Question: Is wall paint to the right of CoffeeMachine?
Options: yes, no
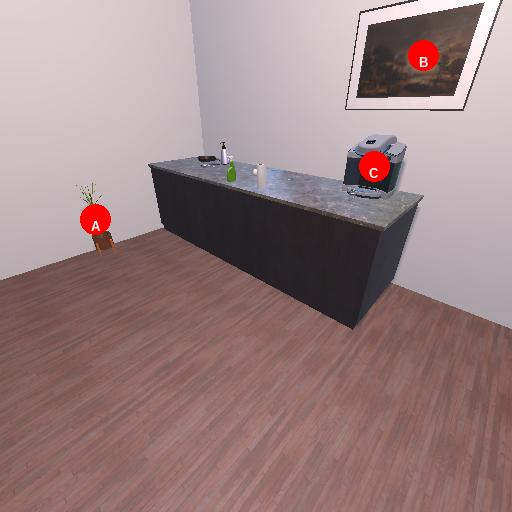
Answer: yes